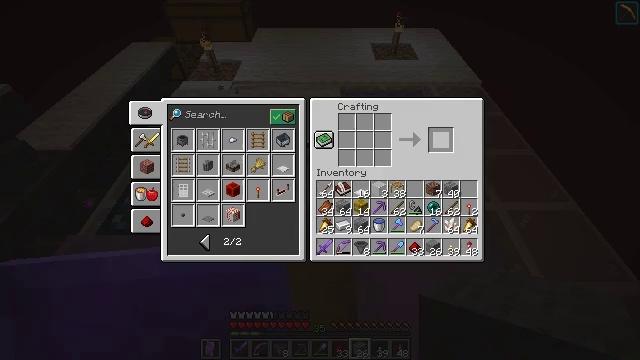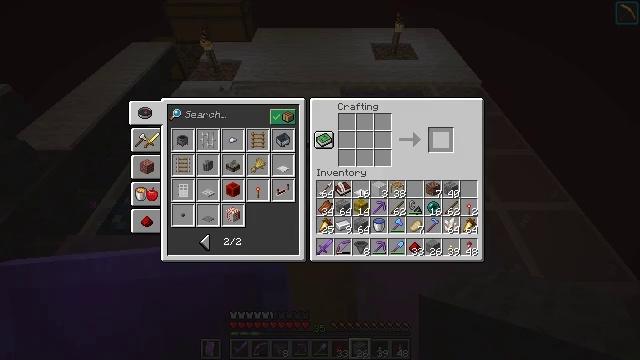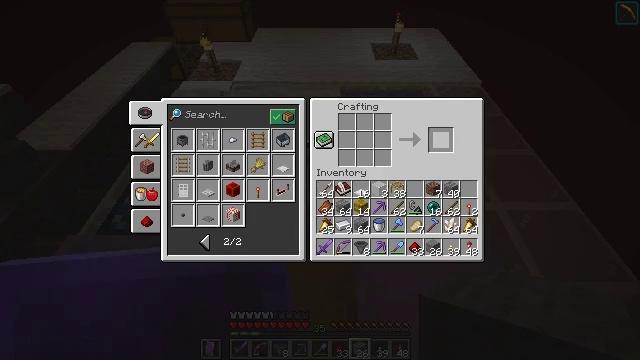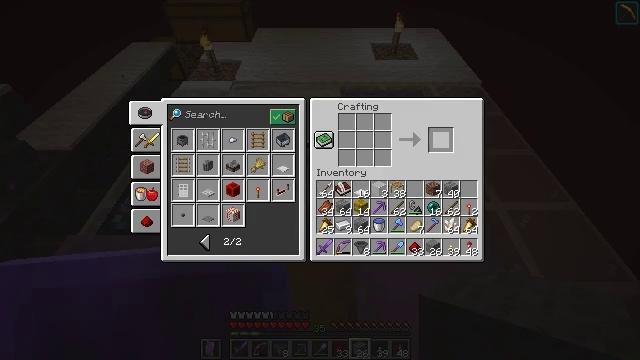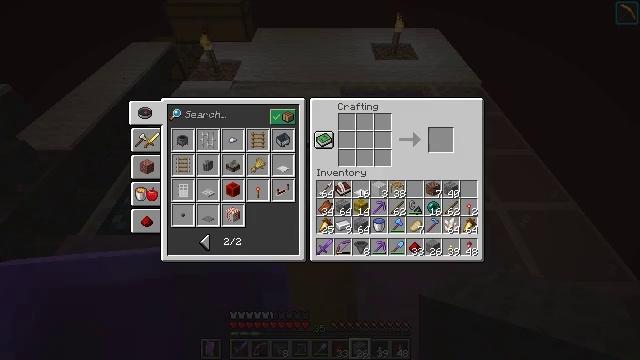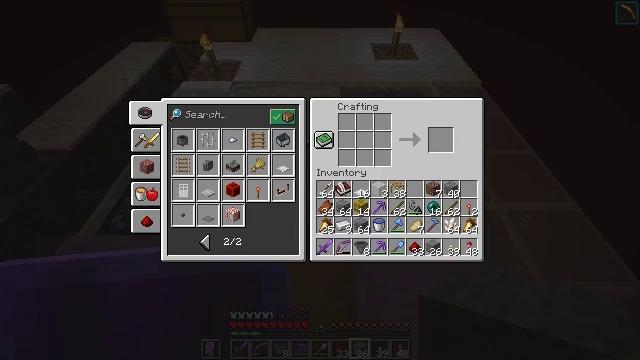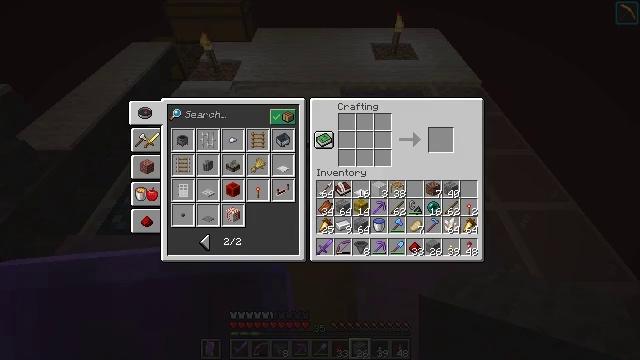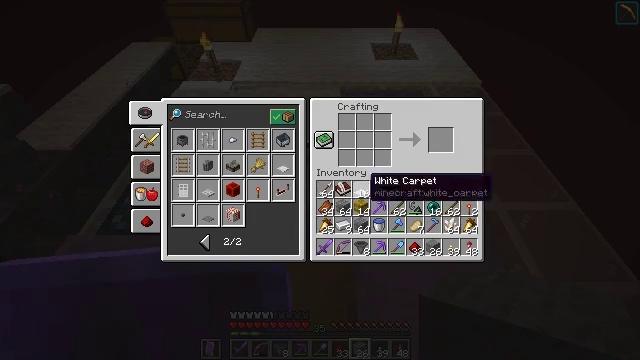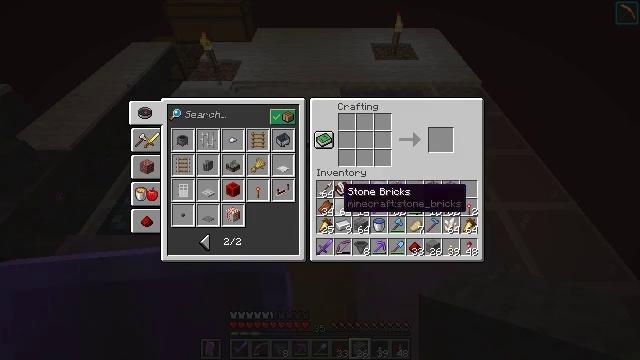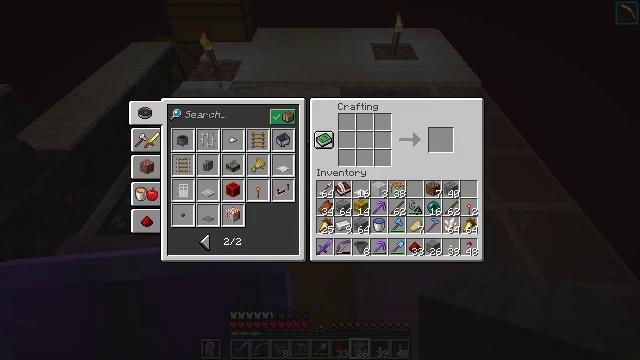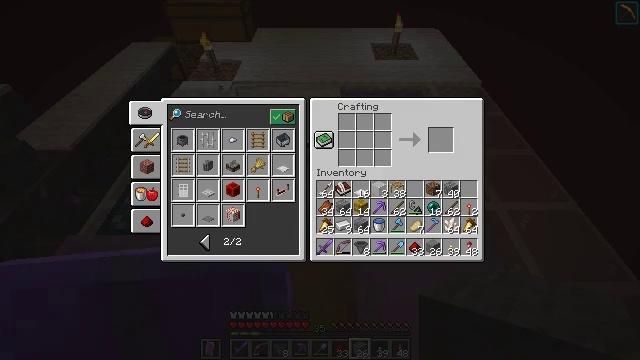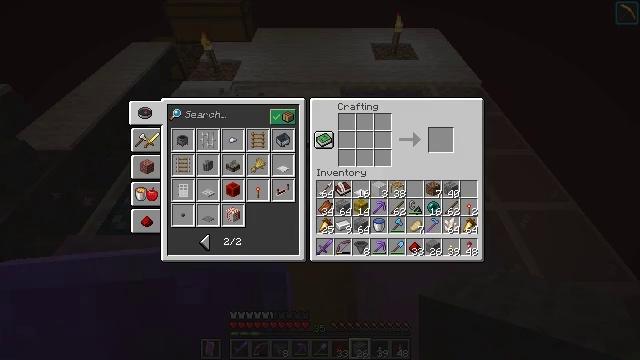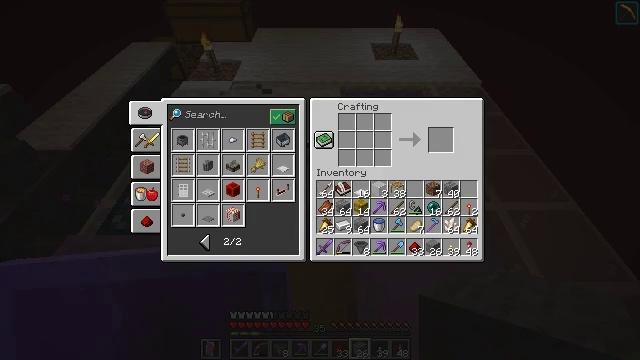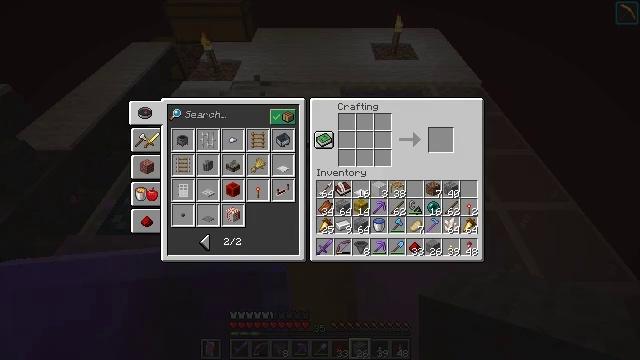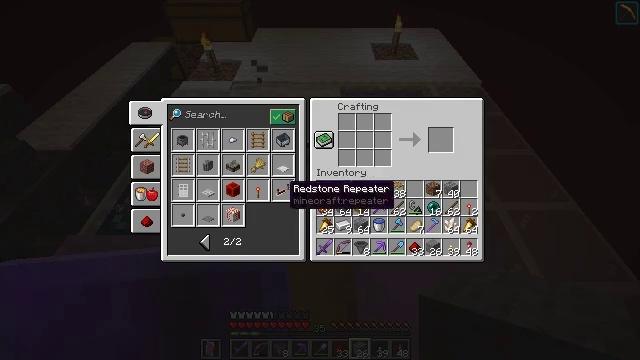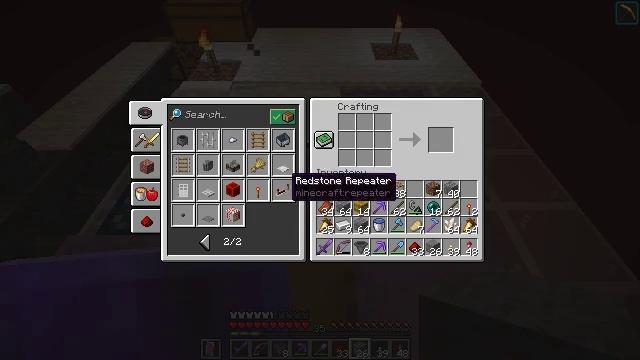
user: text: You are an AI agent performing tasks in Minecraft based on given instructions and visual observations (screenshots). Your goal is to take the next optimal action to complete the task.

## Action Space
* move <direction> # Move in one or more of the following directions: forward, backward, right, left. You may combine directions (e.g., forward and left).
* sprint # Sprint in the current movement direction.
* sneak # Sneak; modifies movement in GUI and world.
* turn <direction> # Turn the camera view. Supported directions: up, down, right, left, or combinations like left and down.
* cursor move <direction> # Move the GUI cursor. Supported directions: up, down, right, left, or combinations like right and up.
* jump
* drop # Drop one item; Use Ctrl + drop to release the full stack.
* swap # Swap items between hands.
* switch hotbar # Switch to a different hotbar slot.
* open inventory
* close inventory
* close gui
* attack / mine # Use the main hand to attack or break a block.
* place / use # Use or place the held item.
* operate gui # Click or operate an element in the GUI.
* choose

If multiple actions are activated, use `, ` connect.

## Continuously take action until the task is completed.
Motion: motion action
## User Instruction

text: Interact with the crafting table to create a repeater.
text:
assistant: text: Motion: open gui
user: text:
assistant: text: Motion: no_op
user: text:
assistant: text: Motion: no_op
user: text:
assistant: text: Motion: cursor move left
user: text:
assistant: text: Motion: cursor move left and down
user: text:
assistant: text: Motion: cursor move left and down
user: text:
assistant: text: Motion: cursor move left and down
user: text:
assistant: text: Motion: cursor move left and down
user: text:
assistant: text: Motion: cursor move left and down
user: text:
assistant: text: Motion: cursor move left and down
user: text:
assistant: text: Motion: cursor move left
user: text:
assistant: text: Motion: no_op
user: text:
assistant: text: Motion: no_op
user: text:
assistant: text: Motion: cursor move up
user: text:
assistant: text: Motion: cursor move up
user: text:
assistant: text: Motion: no_op
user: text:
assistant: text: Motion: no_op
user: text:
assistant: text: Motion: no_op
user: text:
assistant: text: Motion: operate gui
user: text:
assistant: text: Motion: operate gui
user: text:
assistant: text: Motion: no_op
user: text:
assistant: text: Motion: no_op
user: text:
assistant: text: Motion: cursor move right
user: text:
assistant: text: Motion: cursor move right and up
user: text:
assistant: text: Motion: cursor move right and up
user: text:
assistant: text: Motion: cursor move right
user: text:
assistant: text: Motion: no_op
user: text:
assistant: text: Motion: no_op
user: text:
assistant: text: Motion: no_op
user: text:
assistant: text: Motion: no_op